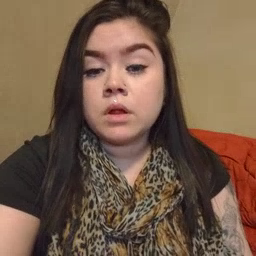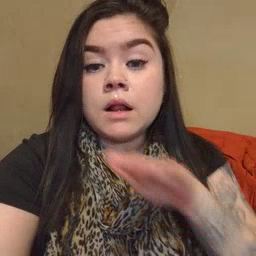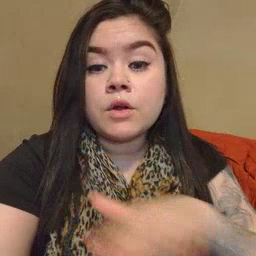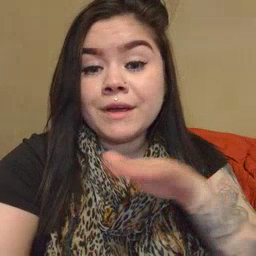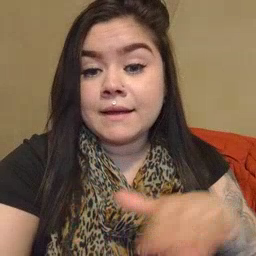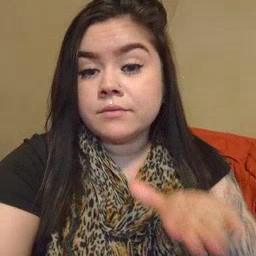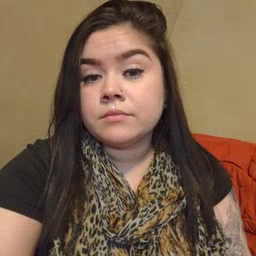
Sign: clean